Question: I'm trying to trigger a function when I toggle a pane.

I cannot find a way to "listen" to on click method of these little buttons (red circles of the picture). This is what I tried for the west button:
'''
$('.ui-layout-toggler.ui-layout-toggler-west.ui-layout-toggler-open.ui-layout-toggler-west-open').click(function(){
alert('test');
});
'''
But when I click it, my alert doesn't pop up (but the pane hides/shows). Using F12 I have this html:
'''
<div id="" class="ui-layout-toggler ui-layout-toggler-west ui-layout-toggler-open ui-layout-toggler-west-open" title="Fechar" style="position: absolute; display: block; padding: 0px; margin: 0px; overflow: hidden; text-align: center; font-size: 1px; cursor: pointer; z-index: 1; visibility: visible; height: 48px; width: 6px; top: 174px; left: 0px;"></div>
'''
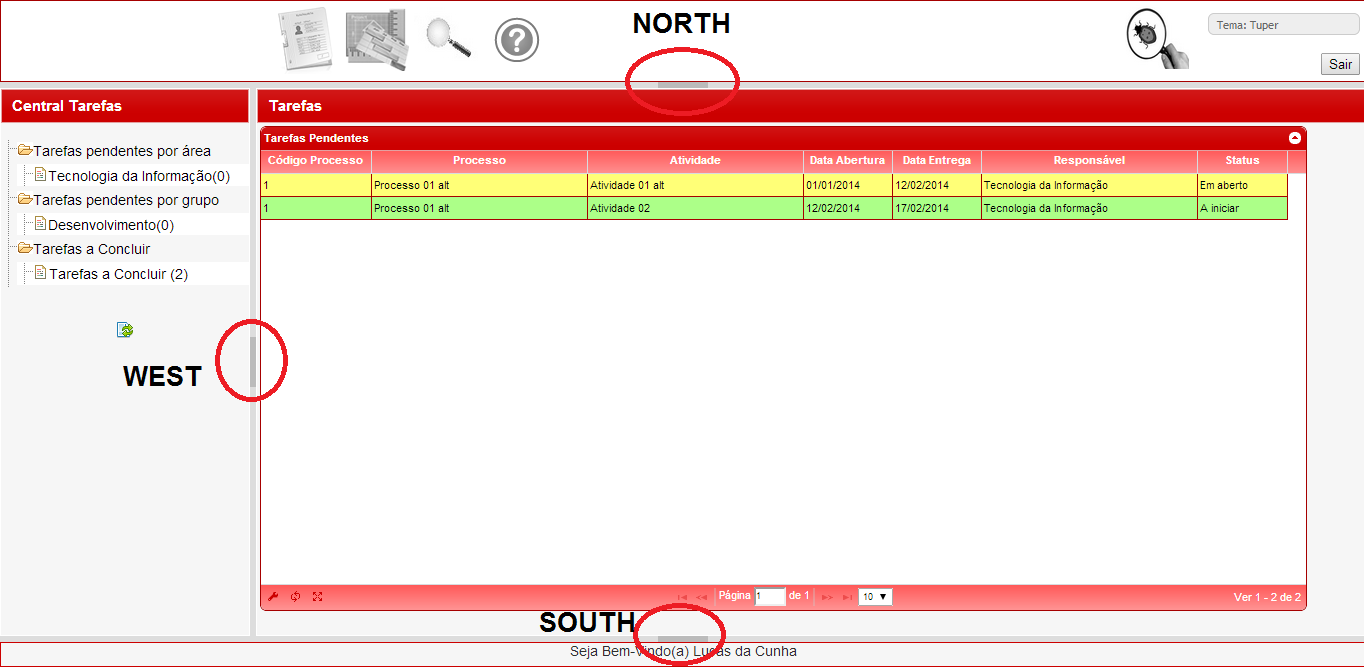
Answer: try:
'''
$('body').on('mousedown', '.ui-layout-toggler', function(){
console.log('test');
});
'''
It seems there is another another event handler that is either interfering/taking precedence or even possibly using 'event.stopPropagation()' that's causing the 'on.('click')' not to work. one way around this is to capture the 'mousedown' event, this should work for whatever you're trying to do after the user clicks the toggle button....
to catch the arrow + ctrl key use this code:
'''
var arrow = {
left: 37,
up: 38,
right: 39,
down: 40
},
ctrl = 17;
$(document).on("keydown", function (event) {
if (event.ctrlKey && event.which === arrow.left) {
console.log("You pressed left, and control.");
}
});
'''
i got this code from this SO post: <URL>
here is the new fiddle: <URL>